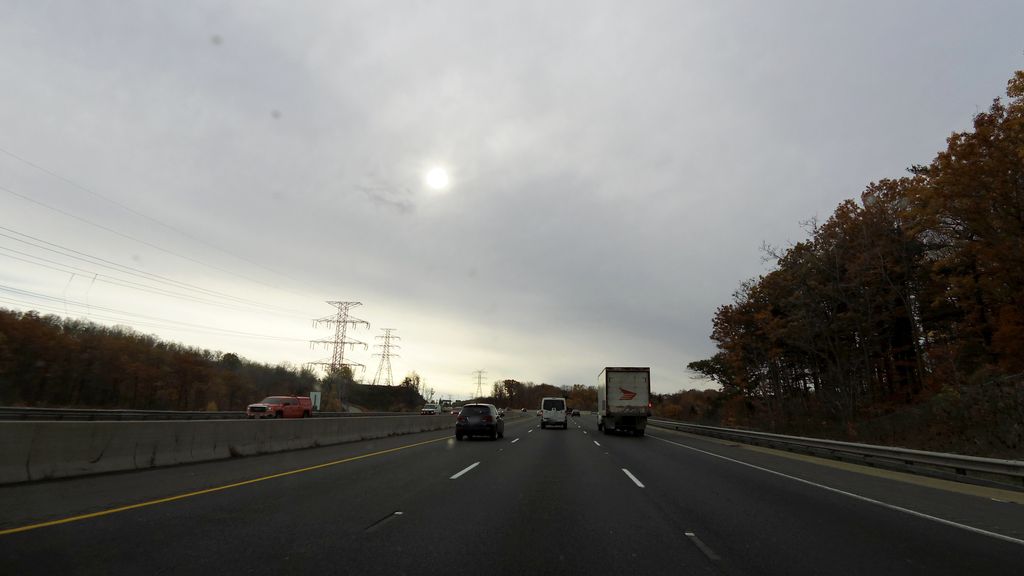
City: hamilton